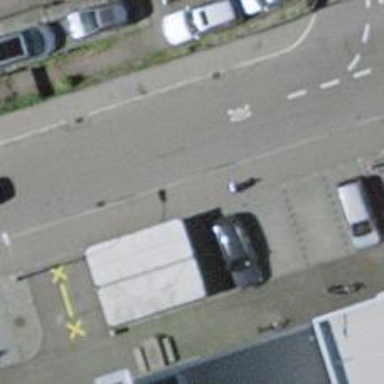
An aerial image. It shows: Sidewalk along the footway.